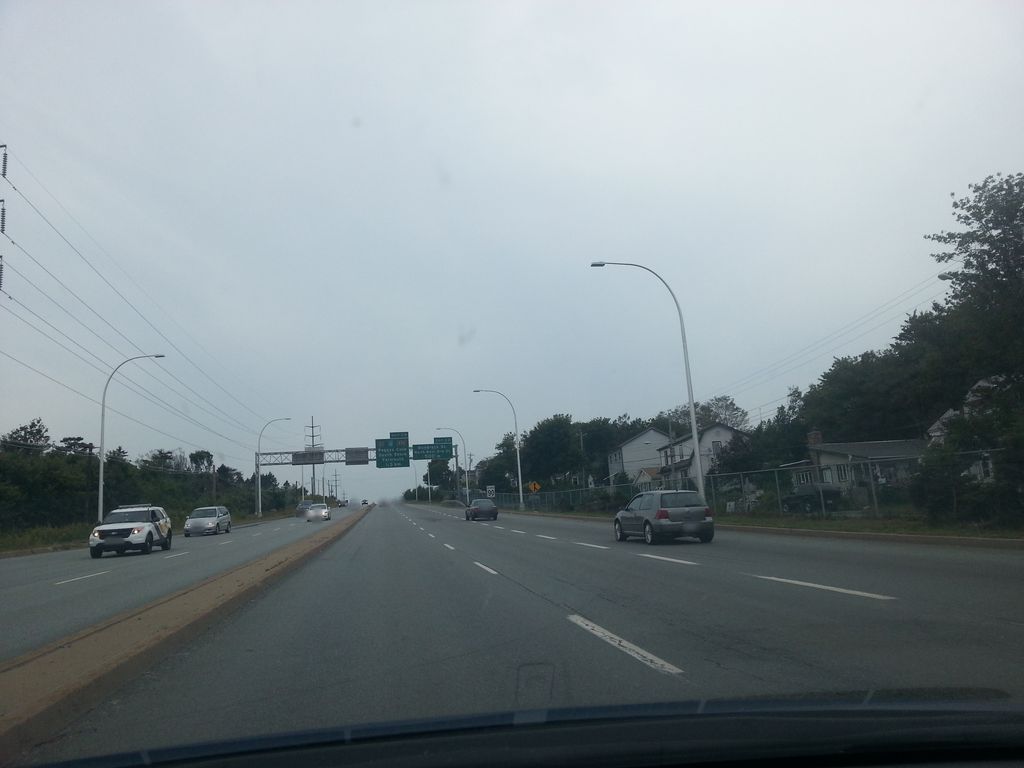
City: halifax